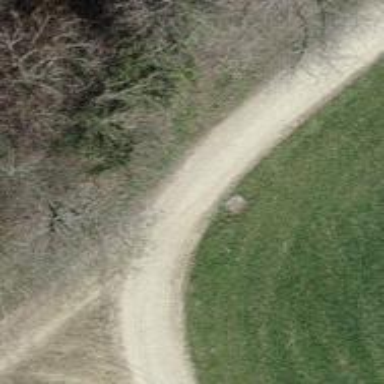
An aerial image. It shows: Gravel track with grade2 quality.